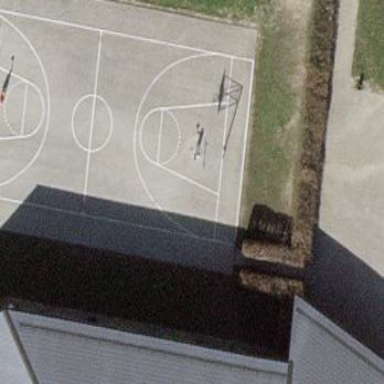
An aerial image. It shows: Basketball court on pitch.